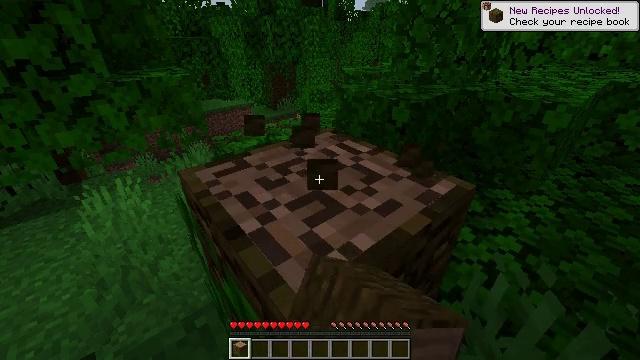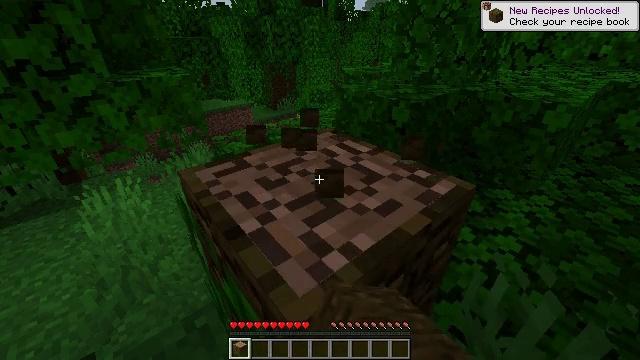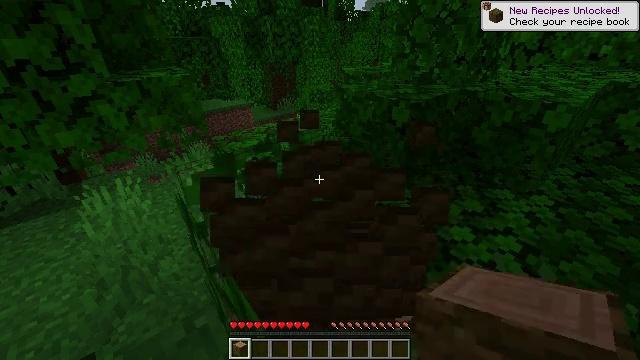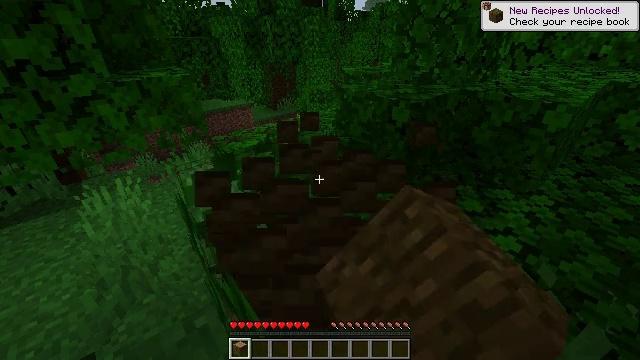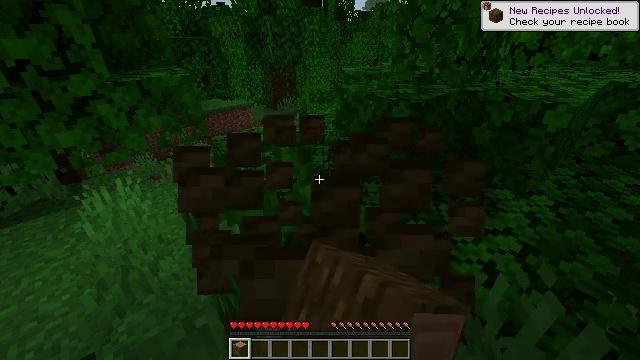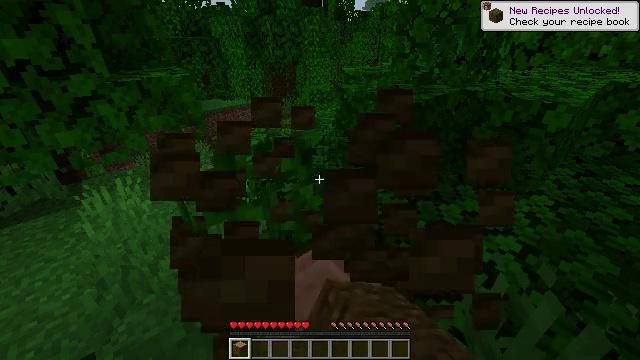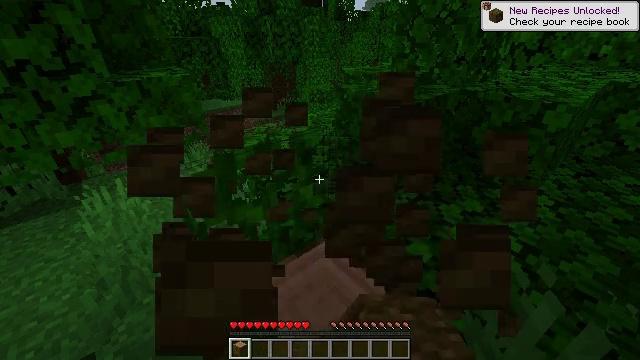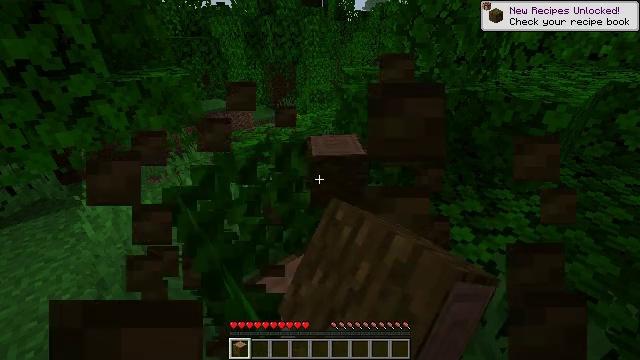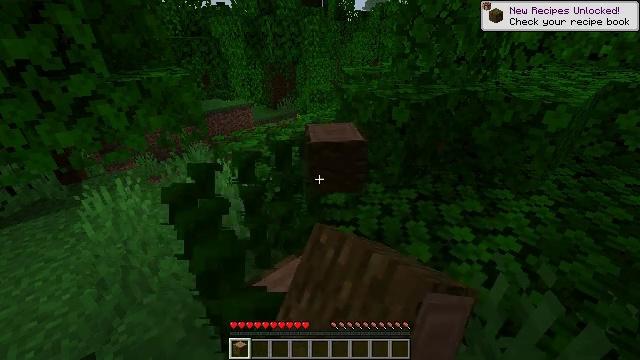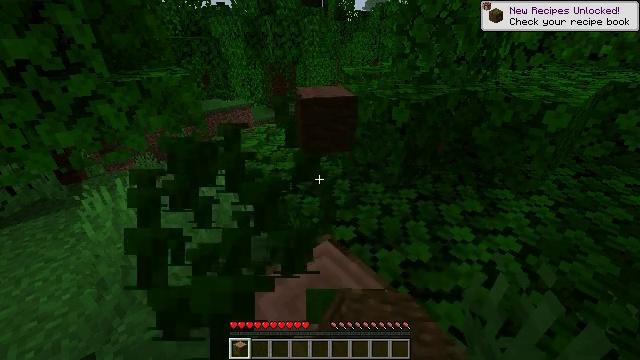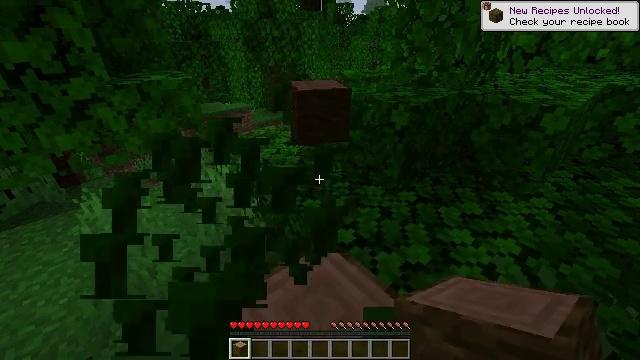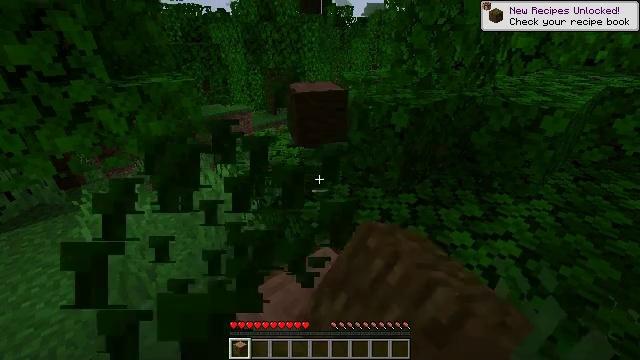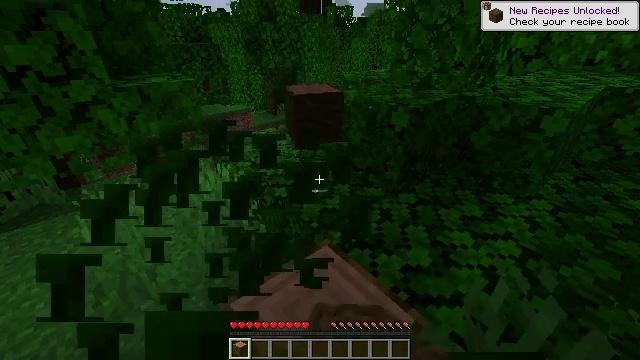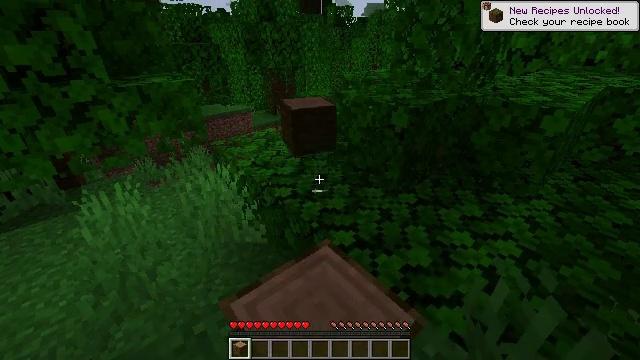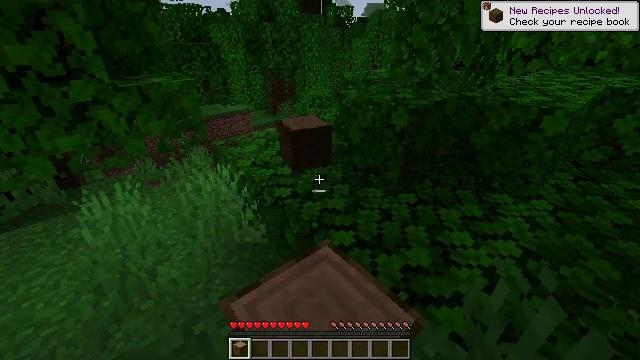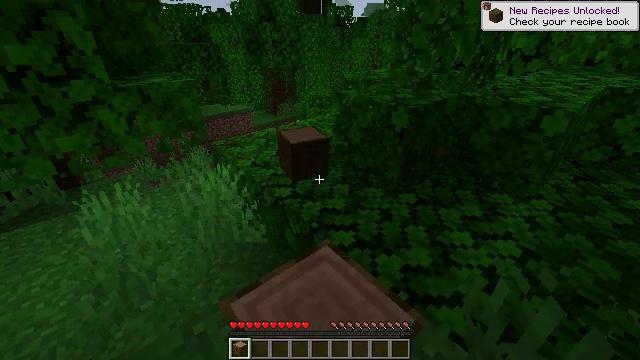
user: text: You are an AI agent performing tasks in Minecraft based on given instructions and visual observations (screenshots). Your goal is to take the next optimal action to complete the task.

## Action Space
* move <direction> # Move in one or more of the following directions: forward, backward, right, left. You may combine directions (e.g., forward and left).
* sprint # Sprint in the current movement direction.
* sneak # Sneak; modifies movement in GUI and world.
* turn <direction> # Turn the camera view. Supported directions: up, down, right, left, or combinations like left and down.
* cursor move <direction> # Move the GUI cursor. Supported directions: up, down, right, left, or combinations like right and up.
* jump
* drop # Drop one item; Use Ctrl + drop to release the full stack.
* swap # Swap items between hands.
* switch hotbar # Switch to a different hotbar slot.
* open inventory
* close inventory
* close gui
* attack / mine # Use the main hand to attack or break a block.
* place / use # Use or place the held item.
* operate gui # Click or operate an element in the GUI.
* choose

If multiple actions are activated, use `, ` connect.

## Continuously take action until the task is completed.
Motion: motion action
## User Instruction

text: Collect the jungle log for building.
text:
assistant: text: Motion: attack / mine
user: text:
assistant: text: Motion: attack / mine
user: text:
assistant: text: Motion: attack / mine
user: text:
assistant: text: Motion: attack / mine
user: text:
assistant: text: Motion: attack / mine
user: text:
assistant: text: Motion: attack / mine
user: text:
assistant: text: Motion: attack / mine
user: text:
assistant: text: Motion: attack / mine
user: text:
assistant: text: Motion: attack / mine
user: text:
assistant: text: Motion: attack / mine
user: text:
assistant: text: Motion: no_op
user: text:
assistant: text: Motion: no_op
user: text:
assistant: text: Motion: no_op
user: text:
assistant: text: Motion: no_op
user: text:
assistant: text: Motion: no_op
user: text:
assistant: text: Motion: no_op
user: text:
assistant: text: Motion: no_op
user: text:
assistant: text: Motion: no_op
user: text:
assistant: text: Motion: turn up
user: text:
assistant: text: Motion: no_op
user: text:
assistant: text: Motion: move forward
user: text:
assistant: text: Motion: move forward
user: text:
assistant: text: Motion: move forward
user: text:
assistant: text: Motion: move forward
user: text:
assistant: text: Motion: no_op
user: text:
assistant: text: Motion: no_op
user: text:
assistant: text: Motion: no_op
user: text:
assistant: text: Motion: no_op
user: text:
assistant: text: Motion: no_op
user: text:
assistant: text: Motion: no_op